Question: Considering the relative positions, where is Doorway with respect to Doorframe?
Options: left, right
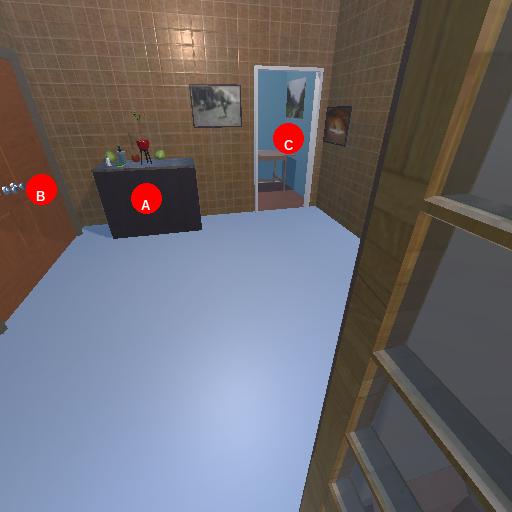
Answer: left